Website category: auto
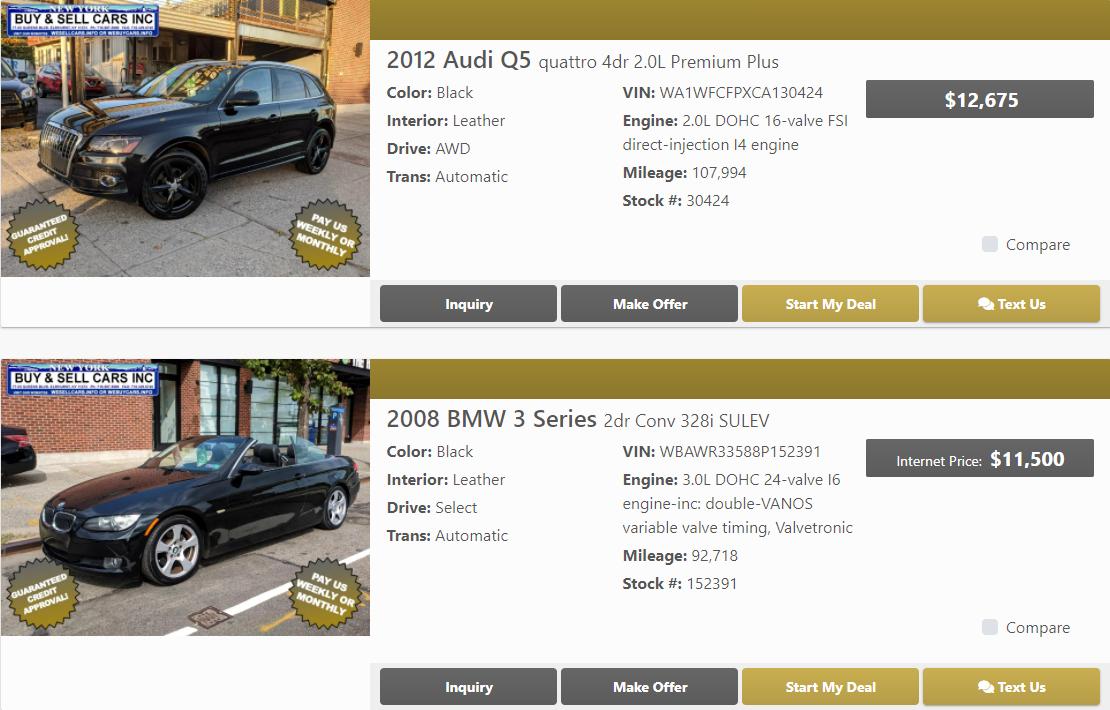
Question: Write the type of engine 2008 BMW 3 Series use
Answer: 3.0L DOHC 24-valve I6 engine-inc: double-VANOS variable valve timing, Valvetronic

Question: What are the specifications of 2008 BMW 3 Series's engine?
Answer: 3.0L DOHC 24-valve I6 engine-inc: double-VANOS variable valve timing, Valvetronic

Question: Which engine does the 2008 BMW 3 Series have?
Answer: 3.0L DOHC 24-valve I6 engine-inc: double-VANOS variable valve timing, Valvetronic

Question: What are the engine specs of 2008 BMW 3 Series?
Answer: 3.0L DOHC 24-valve I6 engine-inc: double-VANOS variable valve timing, Valvetronic

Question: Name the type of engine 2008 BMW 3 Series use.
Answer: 3.0L DOHC 24-valve I6 engine-inc: double-VANOS variable valve timing, Valvetronic

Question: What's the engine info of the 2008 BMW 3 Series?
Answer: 3.0L DOHC 24-valve I6 engine-inc: double-VANOS variable valve timing, Valvetronic

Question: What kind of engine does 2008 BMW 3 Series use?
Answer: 3.0L DOHC 24-valve I6 engine-inc: double-VANOS variable valve timing, Valvetronic

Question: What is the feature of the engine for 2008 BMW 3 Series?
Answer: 3.0L DOHC 24-valve I6 engine-inc: double-VANOS variable valve timing, Valvetronic

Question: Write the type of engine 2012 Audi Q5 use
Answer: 2.0L DOHC 16-valve FSI direct-injection I4 engine

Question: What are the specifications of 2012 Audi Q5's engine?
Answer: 2.0L DOHC 16-valve FSI direct-injection I4 engine

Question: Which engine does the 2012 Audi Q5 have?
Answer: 2.0L DOHC 16-valve FSI direct-injection I4 engine

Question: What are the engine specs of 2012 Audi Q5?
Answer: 2.0L DOHC 16-valve FSI direct-injection I4 engine

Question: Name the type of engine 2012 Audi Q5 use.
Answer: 2.0L DOHC 16-valve FSI direct-injection I4 engine

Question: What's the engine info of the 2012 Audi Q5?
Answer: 2.0L DOHC 16-valve FSI direct-injection I4 engine

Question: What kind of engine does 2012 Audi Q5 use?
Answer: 2.0L DOHC 16-valve FSI direct-injection I4 engine

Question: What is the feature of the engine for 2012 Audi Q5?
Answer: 2.0L DOHC 16-valve FSI direct-injection I4 engine

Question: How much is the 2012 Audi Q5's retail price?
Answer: $12,675

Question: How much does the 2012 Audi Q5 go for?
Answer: $12,675

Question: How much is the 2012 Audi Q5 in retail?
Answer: $12,675

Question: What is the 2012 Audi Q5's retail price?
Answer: $12,675

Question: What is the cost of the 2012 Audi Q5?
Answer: $12,675

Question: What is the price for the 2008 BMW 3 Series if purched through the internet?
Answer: $11,500

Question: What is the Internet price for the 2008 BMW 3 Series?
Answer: $11,500

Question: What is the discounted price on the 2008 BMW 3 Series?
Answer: $11,500

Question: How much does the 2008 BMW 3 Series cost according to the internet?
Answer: $11,500

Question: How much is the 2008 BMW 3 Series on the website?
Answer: $11,500

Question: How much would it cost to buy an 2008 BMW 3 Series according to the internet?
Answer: $11,500

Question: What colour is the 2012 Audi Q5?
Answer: Black

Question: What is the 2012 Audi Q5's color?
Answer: Black

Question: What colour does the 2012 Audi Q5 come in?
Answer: Black

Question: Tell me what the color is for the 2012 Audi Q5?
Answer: Black

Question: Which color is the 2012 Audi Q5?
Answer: Black

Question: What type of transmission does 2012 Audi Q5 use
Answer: Automatic

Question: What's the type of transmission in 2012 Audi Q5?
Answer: Automatic

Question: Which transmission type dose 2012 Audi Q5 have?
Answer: Automatic

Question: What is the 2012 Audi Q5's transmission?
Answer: Automatic

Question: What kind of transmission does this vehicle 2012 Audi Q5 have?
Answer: Automatic

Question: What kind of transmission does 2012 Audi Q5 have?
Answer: Automatic

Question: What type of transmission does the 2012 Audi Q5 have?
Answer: Automatic

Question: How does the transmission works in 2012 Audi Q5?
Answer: Automatic

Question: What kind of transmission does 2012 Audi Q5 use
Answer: Automatic

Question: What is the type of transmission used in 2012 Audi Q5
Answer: Automatic

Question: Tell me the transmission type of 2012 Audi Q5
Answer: Automatic

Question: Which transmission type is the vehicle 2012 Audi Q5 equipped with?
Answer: Automatic

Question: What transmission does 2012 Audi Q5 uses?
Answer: Automatic

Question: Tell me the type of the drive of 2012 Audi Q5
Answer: AWD

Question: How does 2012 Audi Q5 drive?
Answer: AWD

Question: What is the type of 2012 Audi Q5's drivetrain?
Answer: AWD

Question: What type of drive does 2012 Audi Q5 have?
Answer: AWD

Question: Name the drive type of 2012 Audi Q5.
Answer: AWD

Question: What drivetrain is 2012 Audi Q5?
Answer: AWD

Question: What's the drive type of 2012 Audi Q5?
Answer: AWD

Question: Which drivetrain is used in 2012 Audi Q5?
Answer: AWD

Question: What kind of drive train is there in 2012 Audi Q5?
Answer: AWD

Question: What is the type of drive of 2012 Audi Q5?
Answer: AWD

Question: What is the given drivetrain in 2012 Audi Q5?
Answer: AWD

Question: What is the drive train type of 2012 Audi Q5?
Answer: AWD

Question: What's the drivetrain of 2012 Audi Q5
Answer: AWD

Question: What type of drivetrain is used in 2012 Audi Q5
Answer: AWD

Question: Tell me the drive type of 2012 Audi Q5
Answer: AWD

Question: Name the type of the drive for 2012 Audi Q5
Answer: AWD

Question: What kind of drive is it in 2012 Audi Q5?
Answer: AWD

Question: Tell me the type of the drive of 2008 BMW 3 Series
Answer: Select

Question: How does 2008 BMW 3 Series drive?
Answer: Select